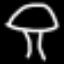
Label: mushroom